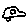
Label: car